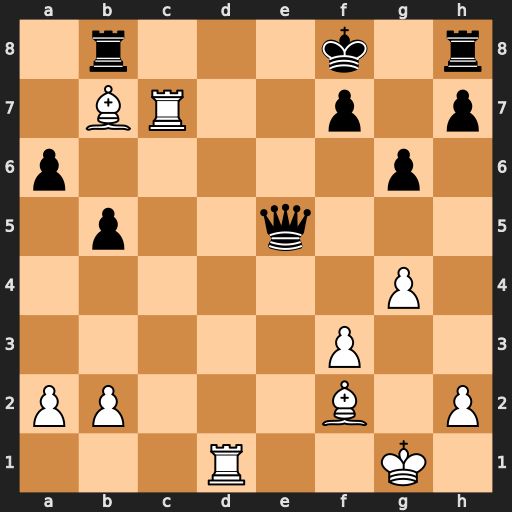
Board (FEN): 1r3k1r/1BR2p1p/p5p1/1p2q3/6P1/5P2/PP3B1P/3R2K1
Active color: w
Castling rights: -
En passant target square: -
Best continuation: Rdd7 h5 Rxf7+